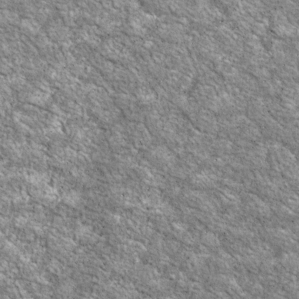
Label: non_frost